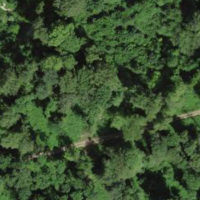
EUNIS habitat code: 52
Species observed at this site:
Pulmonaria officinalis